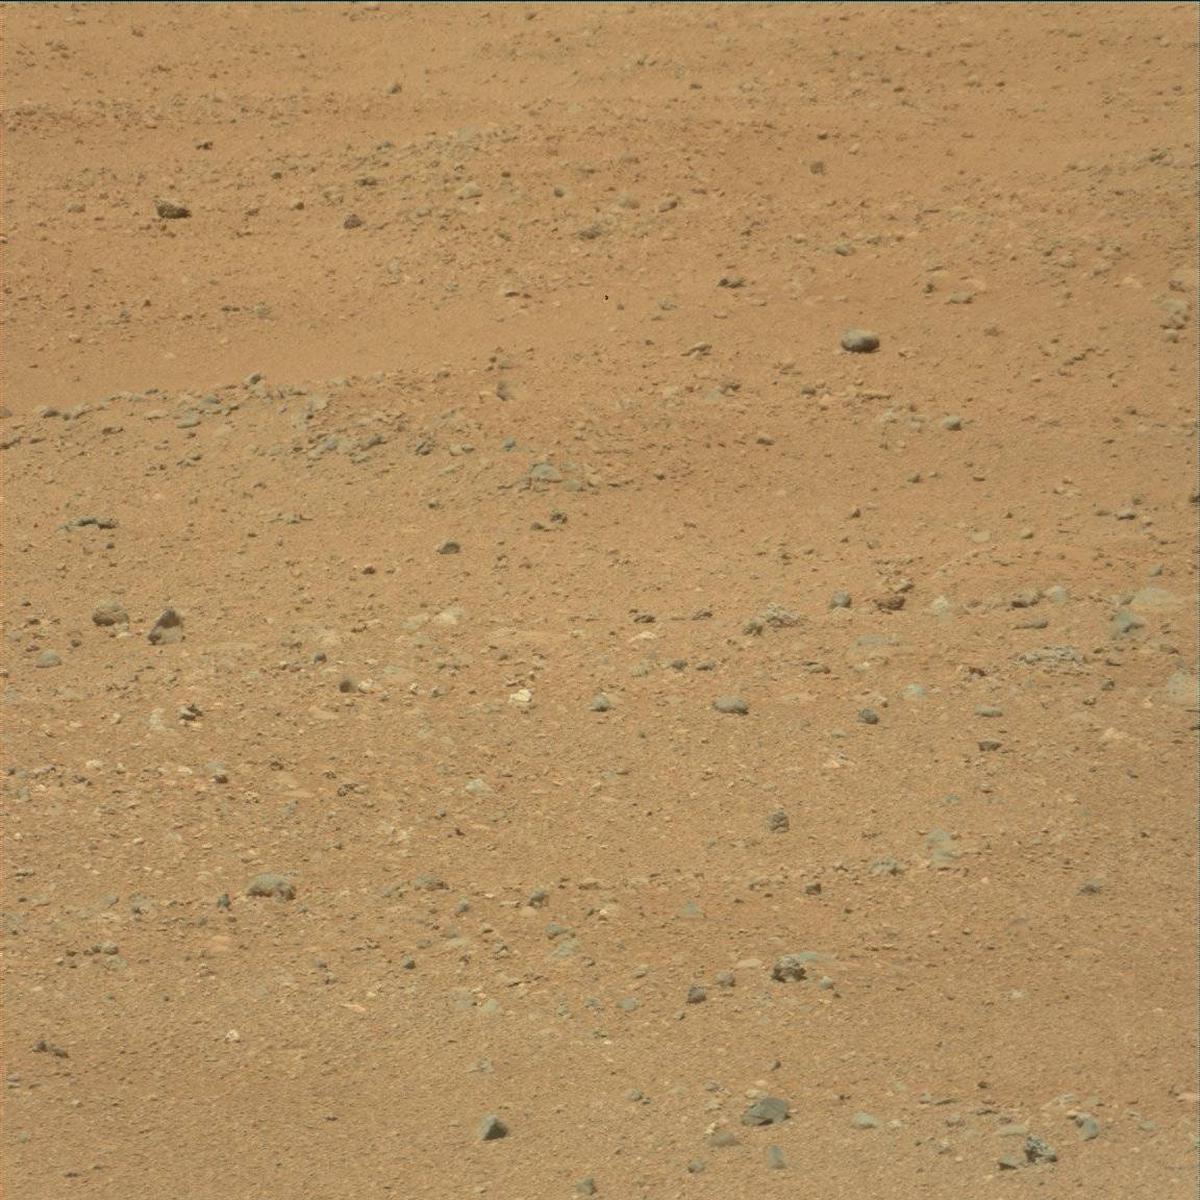
Terrain classes present: Bedrock, Rock, Sand / Soil